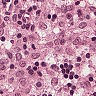
Metastatic tissue present: no